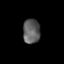
Tissue: prostate
Cell type: T cells
Senescence score: 0.324
Nuclear area (px): 418
Mean DAPI intensity: 93.44